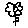
Label: flower